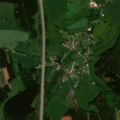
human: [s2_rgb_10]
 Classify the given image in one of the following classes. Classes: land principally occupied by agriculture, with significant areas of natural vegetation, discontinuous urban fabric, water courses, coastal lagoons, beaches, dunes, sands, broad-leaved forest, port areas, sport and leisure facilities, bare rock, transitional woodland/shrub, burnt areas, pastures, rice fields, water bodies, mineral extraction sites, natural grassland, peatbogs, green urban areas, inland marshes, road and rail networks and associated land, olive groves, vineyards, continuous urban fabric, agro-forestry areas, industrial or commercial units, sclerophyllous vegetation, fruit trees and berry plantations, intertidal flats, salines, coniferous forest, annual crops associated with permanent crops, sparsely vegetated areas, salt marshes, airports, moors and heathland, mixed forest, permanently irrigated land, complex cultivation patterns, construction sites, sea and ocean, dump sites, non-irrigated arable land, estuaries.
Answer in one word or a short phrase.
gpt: discontinuous urban fabric, pastures, land principally occupied by agriculture, with significant areas of natural vegetation, mixed forest